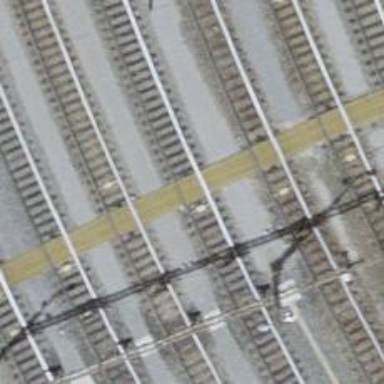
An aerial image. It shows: Railway crossing.